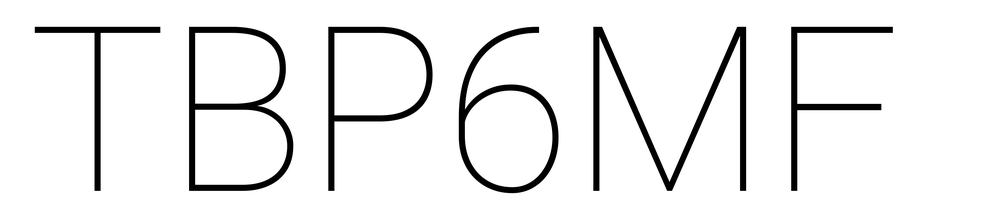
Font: Roboto_Thin